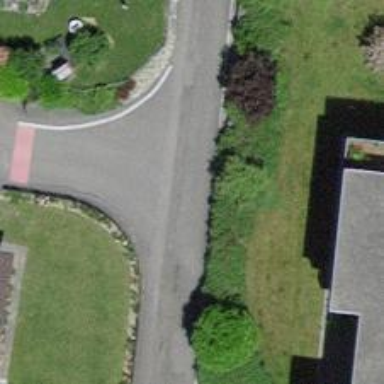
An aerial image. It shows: Smooth asphalt road in residential area.